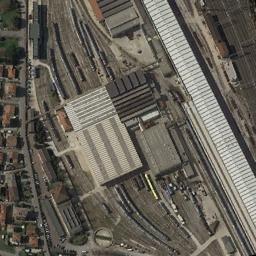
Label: railway_station